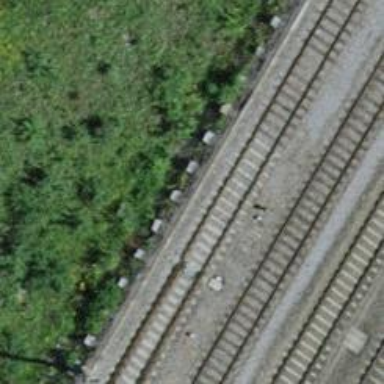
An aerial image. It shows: Single-track electrified railway service yard with contact line for trains.